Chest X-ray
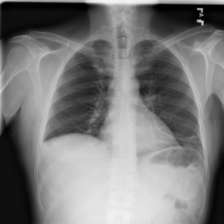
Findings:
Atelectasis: positive
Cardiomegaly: negative
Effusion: negative
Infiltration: negative
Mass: negative
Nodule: negative
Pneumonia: negative
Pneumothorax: negative
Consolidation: negative
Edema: negative
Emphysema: negative
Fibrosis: negative
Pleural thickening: negative
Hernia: negative